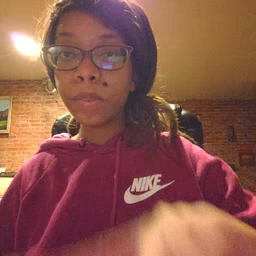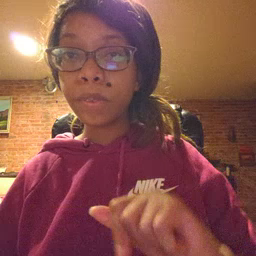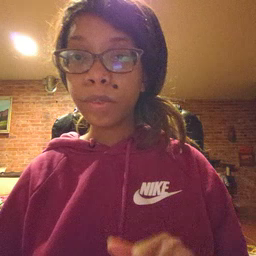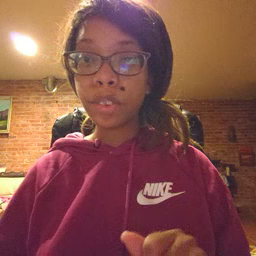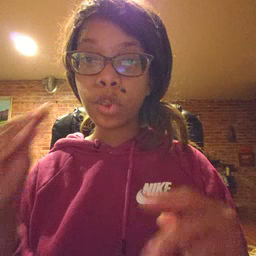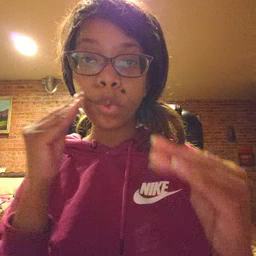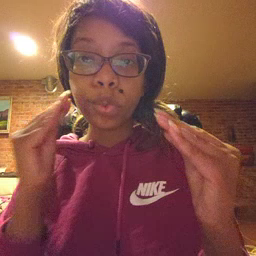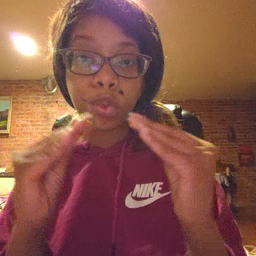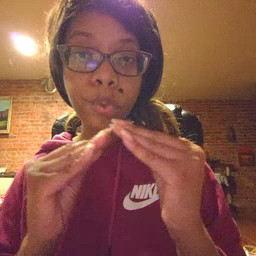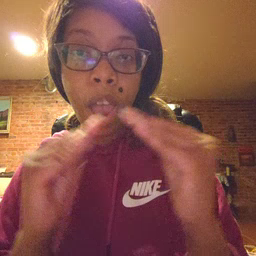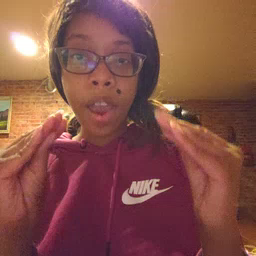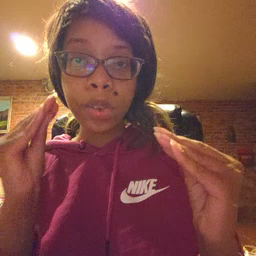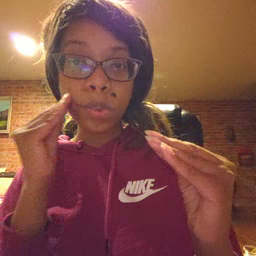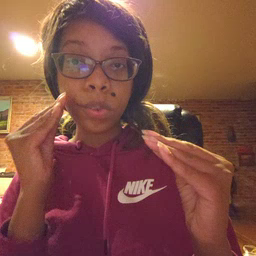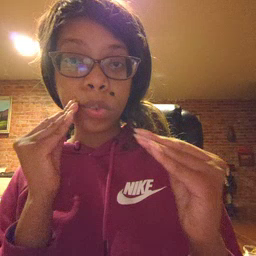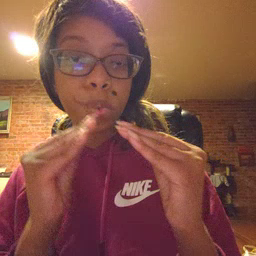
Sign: kiss